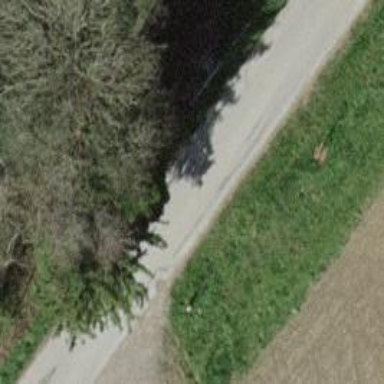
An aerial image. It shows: Unclassified road.